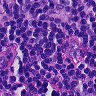
Metastatic tissue present: no